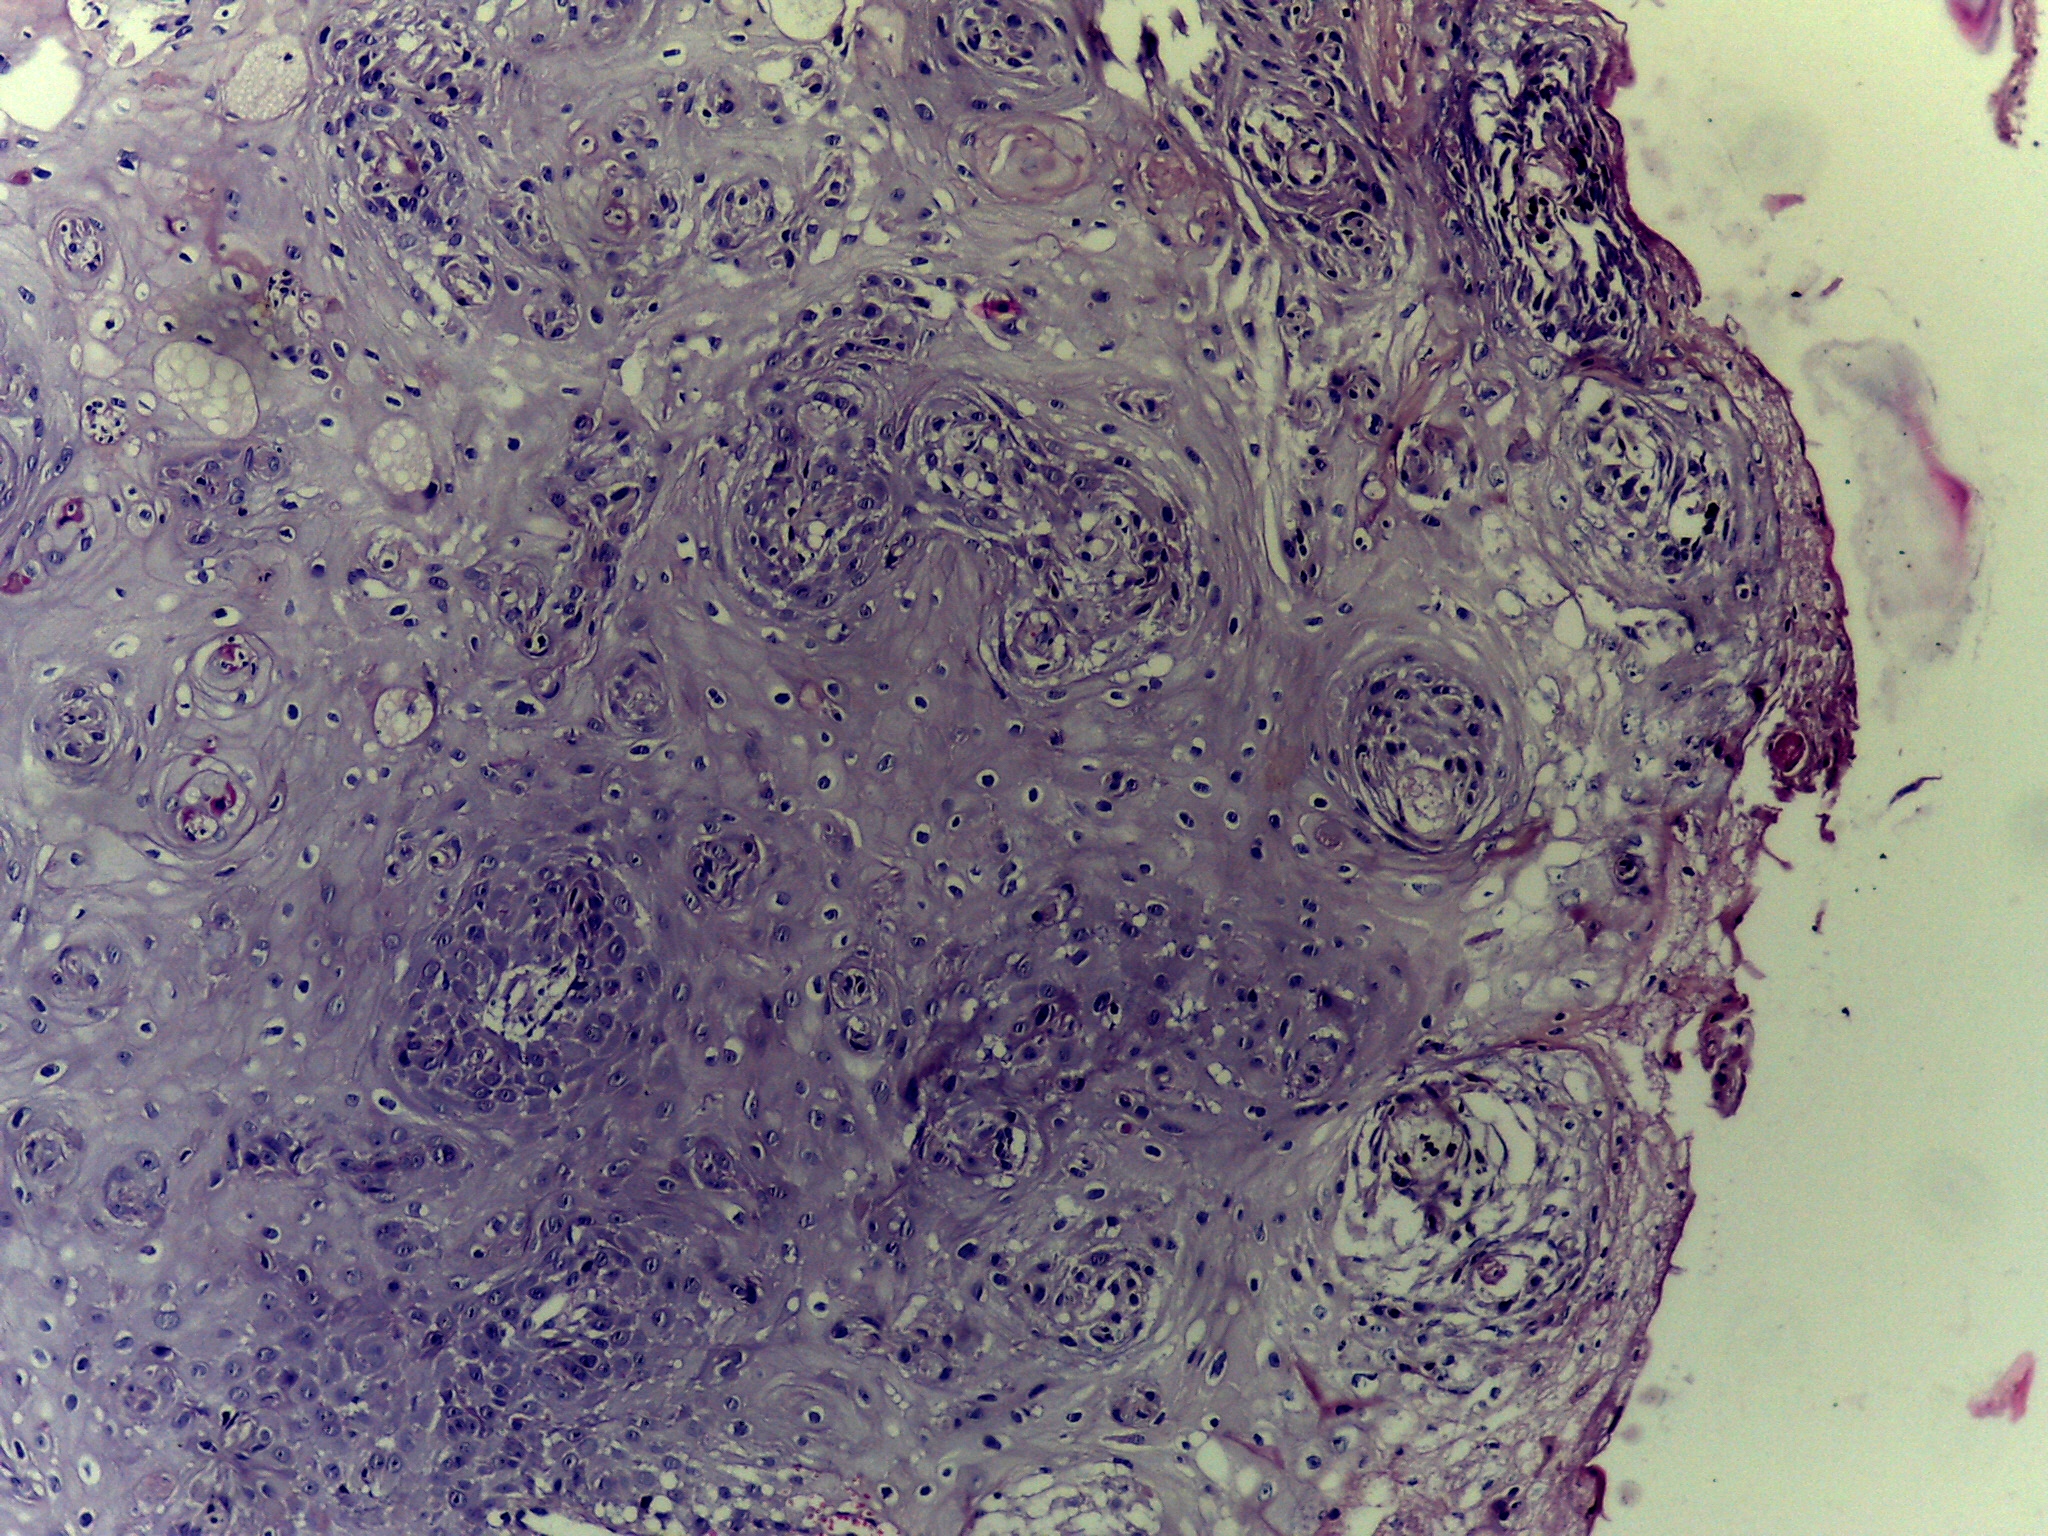
Diagnosis: OSCC